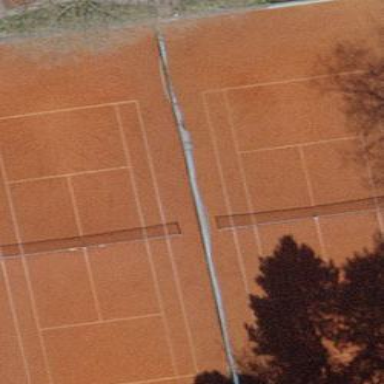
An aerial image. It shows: Sports centre featuring tennis facilities.